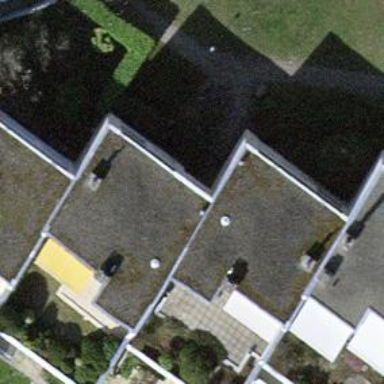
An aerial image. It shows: Building with flat roof.